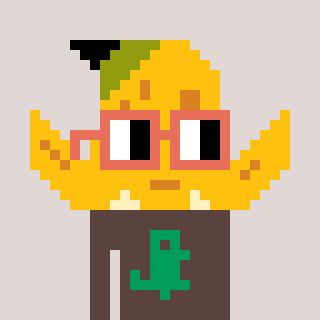
a pixel art character with square orange glasses, a banana-shaped head and a darkbrown-colored body on a warm background